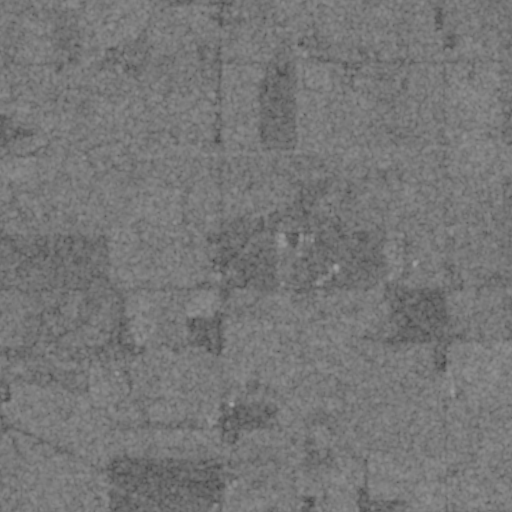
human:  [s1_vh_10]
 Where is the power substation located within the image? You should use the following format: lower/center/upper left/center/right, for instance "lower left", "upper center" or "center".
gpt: The power substation is located in the center of the image.
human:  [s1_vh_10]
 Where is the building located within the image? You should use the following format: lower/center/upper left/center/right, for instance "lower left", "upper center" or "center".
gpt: The building is located in the center of the image.
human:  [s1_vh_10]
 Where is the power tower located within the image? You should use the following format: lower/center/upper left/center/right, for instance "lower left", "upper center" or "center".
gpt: There is no power tower in the image.

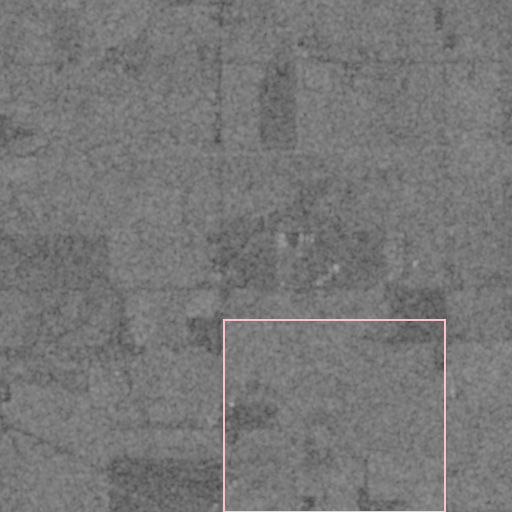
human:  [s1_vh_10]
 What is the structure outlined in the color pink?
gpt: The structure outlined in pink is a crop field.
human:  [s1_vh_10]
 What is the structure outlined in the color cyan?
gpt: There is no cyan outline.